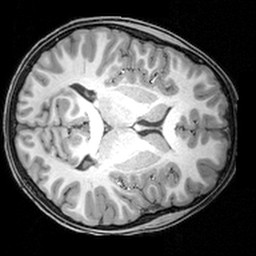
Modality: T1w
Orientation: axial
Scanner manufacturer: siemens
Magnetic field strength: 3 T
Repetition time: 1.9 s
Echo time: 0.00397 s